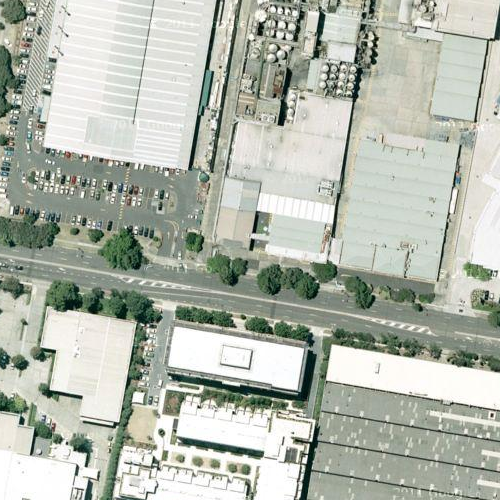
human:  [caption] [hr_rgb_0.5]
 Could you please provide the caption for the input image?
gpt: There are many white buildings arranged densely in the industrail area .

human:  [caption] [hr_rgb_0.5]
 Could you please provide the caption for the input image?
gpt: Many white buildings in the industrial area with a crossroad in the middle .

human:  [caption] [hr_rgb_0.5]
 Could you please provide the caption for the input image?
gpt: There is a crossroad in the middle of the industrial area .

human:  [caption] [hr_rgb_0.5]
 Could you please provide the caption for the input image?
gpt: An industrial area with some white buildings and a crossroad in the middle .

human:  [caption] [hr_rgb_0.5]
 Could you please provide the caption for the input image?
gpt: An industial area with many buildings arranged densely while a crossroad in the middle .